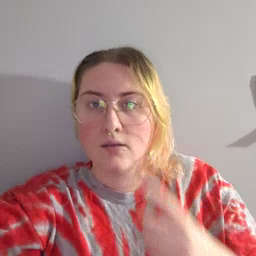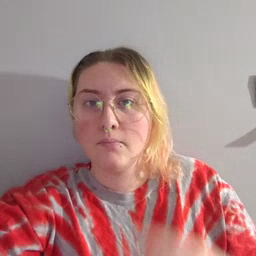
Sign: penny